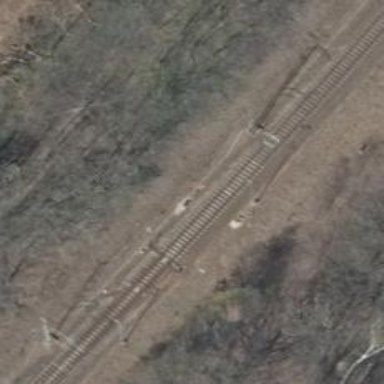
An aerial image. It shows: Railway track with contact line for electrification.